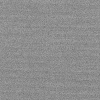
Atmospheric dust classification: dusty